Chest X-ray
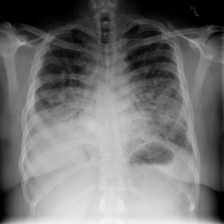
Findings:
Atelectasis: negative
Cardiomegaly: negative
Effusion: negative
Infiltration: positive
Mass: positive
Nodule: negative
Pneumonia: negative
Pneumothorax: negative
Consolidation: positive
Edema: positive
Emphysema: negative
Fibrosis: negative
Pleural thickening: negative
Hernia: negative